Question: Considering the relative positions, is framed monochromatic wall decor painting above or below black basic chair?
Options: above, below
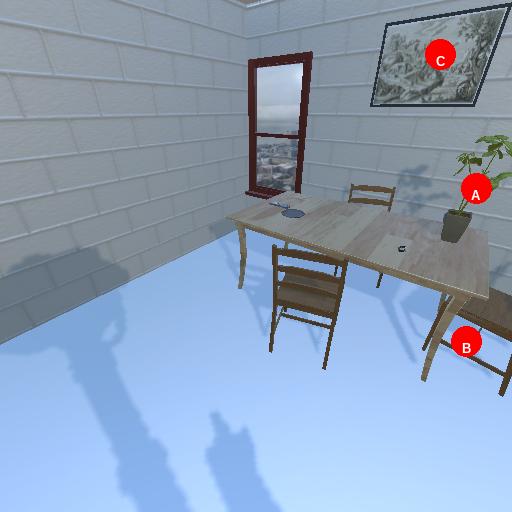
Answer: above